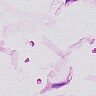
Metastatic tissue present: no